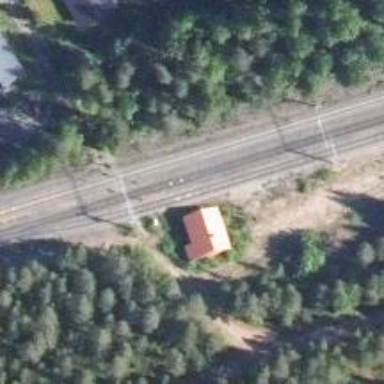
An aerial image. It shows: Railway signal.